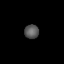
Tissue: skin
Cell type: Fibroblasts
Senescence score: 0.7697
Nuclear area (px): 191
Mean DAPI intensity: 90.461